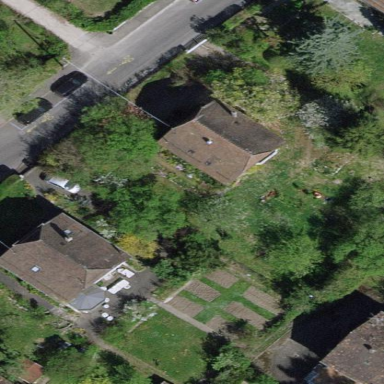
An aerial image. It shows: Garden enclosed by fence.